Question: I am using <URL> for an SSO solution in my web-app.
Everything works fine but I would like to modify some functionality slightly:
Currently, if a user is not connected to the domain the SSO fails and opens a little authorization dialog:

The windows authorization requires the user name formatted like 'Domain\Username' but most of my users will not know to add the domain in front of their username. So I would like to provide a default domain name if one is not specified.
I found a waffle function that I can override which will give me access to the decoded authentication token, I added a 'println' to the waffle function and it shows the username in plain text (either with or without the domain depending on what is typed in the dialog):
'''
public IWindowsSecurityContext acceptSecurityToken(String connectionId, byte[] token, String securityPackage) {
// I can see the passed username in the logs with this
System.out.println(new String(token));
// I don't understand any of the JNA stuff below this comment:
IWindowsCredentialsHandle serverCredential = new WindowsCredentialsHandleImpl(
null, Sspi.SECPKG_CRED_INBOUND, securityPackage);
serverCredential.initialize();
SecBufferDesc pbServerToken = new SecBufferDesc(Sspi.SECBUFFER_TOKEN, Sspi.MAX_TOKEN_SIZE);
SecBufferDesc pbClientToken = new SecBufferDesc(Sspi.SECBUFFER_TOKEN, token);
NativeLongByReference pfClientContextAttr = new NativeLongByReference();
CtxtHandle continueContext = _continueContexts.get(connectionId);
CtxtHandle phNewServerContext = new CtxtHandle();
int rc = Secur32.INSTANCE.AcceptSecurityContext(serverCredential.getHandle(),
continueContext, pbClientToken, new NativeLong(Sspi.ISC_REQ_CONNECTION),
new NativeLong(Sspi.SECURITY_NATIVE_DREP), phNewServerContext,
pbServerToken, pfClientContextAttr, null);
WindowsSecurityContextImpl sc = new WindowsSecurityContextImpl();
sc.setCredentialsHandle(serverCredential.getHandle());
sc.setSecurityPackage(securityPackage);
sc.setSecurityContext(phNewServerContext);
switch (rc)
{
case W32Errors.SEC_E_OK:
// the security context received from the client was accepted
_continueContexts.remove(connectionId);
// if an output token was generated by the function, it must be sent to the client process
if (pbServerToken != null
&& pbServerToken.pBuffers != null
&& pbServerToken.cBuffers.intValue() == 1
&& pbServerToken.pBuffers[0].cbBuffer.intValue() > 0) {
sc.setToken(pbServerToken.getBytes());
}
sc.setContinue(false);
break;
case W32Errors.SEC_I_CONTINUE_NEEDED:
// the server must send the output token to the client and wait for a returned token
_continueContexts.put(connectionId, phNewServerContext);
sc.setToken(pbServerToken.getBytes());
sc.setContinue(true);
break;
default:
sc.dispose();
WindowsSecurityContextImpl.dispose(continueContext);
_continueContexts.remove(connectionId);
throw new Win32Exception(rc);
}
return sc;
}
'''
That whole function is from the Waffle API I only added the println at the beginning.
The passed username prints in plain text inside this token between a bunch of random byte chars (EsR=ItIo?ae,+U-).
I am admittedly in very far over my head with JNA and java in general but I thought that because I can see the username here there must be a way to prepend the domain name to the username part of this token? I could be wrong.
My other idea was to add the domain to the 'pbClientToken' that is created from the raw byte[] token this method is passed.
The 'pbClientToken' is a <URL> derivative. It has the 'Stucture' method 'writeField' which looked promising but I can't seem to figure out what field I should write. The 'Structure.getFields' method doesn't seem to be available from 'pbClientToken'.
I was hoping that this was a simple problem for someone more familiar with byte[] processing or JNA.
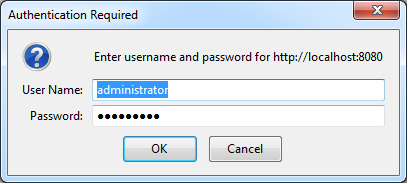
Answer: You cannot do this. What happens behind this dialog is a call to LogonUser on the user's machine, which gives you a ticket, which is then sent to the server. Unfortunately the server is not in the same domain, so even if you manage to extract the username it's completely useless.